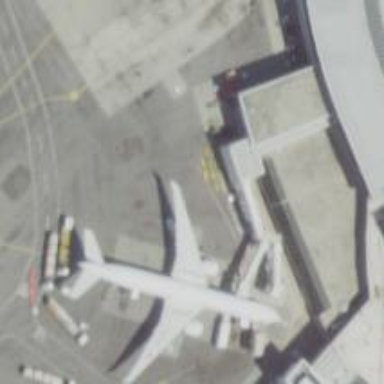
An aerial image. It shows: Airport gate.